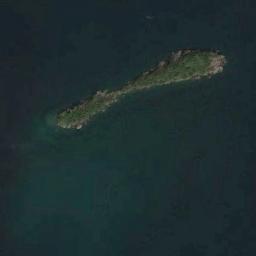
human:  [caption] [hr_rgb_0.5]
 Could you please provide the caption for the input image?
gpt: The island is surrounded by water .

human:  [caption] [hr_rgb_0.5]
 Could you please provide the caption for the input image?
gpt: The long green island is surrounded by blue water, And the island’s green plants flourish .

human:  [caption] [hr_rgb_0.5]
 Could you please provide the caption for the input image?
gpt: The long strip island with some vegetation is surrounded by deep blue waters .

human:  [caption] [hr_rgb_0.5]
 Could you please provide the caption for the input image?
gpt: The islands in the picture are of different sizes .

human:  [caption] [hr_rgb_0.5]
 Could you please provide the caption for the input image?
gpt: The long and green island is on a blue sea .